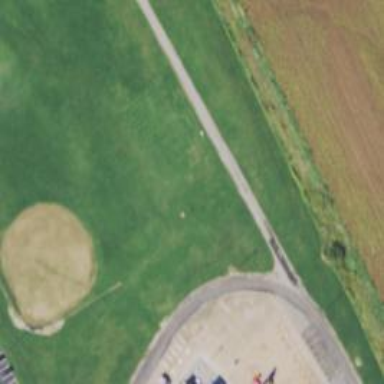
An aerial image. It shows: Baseball pitch for leisure land.